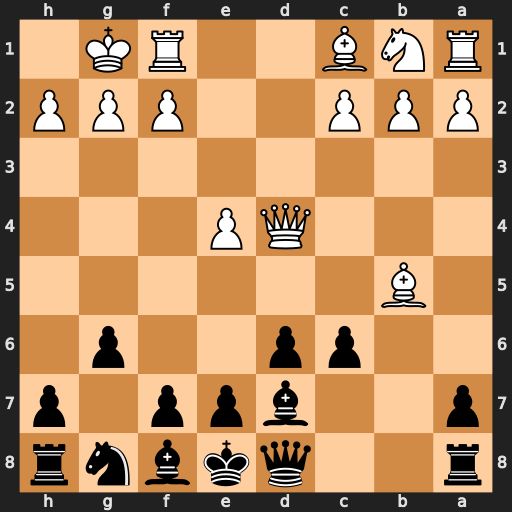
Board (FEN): r2qkbnr/p2bpp1p/2pp2p1/1B6/3QP3/8/PPP2PPP/RNB2RK1
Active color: b
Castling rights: kq
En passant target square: -
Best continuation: e5 Qd3 cxb5